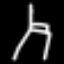
Label: chair